Question: I'm trying to move a div that is inside another div so I can "Trim" the bottom part of the first div (I'm sorry if "Trim" isn't the right term for this)
'div id="ClockObj"' is inside 'div id="ClockFrame"' and I want the 'div id="ClockObj"' bottom part trimmed.
Anyways following this: <URL>, I was trying to accomplish what I want but didn't work.
Html code:
'''
<div id="Main">
<table width="100%" cellpadding="0" cellspacing="0">
<tr>
<td width="85%">
<object classid="clsid:D27CDB6E-AE6D-11cf-96B8-444553540000" codebase="http://download.macromedia.com/pub/shockwave/cabs/flash/swflash.cab#version=9,0,0,0" width="837" height="92">
<param name="movie" value="Flash/ReceivingHeader1.swf" />
<param name="quality" value="best" />
<param name="menu" value="true" />
<param name="allowScriptAccess" value="sameDomain" />
<embed
src="Flash/ReceivingHeader1.swf" quality="best" menu="true" width="837" height="92" type="application/x-shockwave-flash" pluginspage="http://www.macromedia.com/go/getflashplayer" allowscriptaccess="sameDomain">
</embed>
</object>
</td>
<td width="15%" style="vertical-align:middle; background-color:#fff;">
<div id="ClockFrame" style="overflow:hidden;">
<div id="ClockObj" style="margin-top:50px;">
<object classid="clsid:D27CDB6E-AE6D-11cf-96B8-444553540000" codebase="http://download.macromedia.com/pub/shockwave/cabs/flash/swflash.cab#version=9,0,0,0" width="139" height="77">
<param name="movie" value="flash/Movie_Small.swf" />
<param name="quality" value="best" />
<param name="menu" value="true" />
<param name="allowScriptAccess" value="sameDomain" />
<embed src="flash/Clock_Small.swf" quality="best" menu="true" width="139" height="77" type="application/x-shockwave-flash" pluginspage="http://www.macromedia.com/go/getflashplayer" allowscriptaccess="sameDomain" />
</object>
</div>
</div>
</td>
</tr>
</table>
</div>
'''
And here the css of 'div id="Main"'
'''
#Main
{
width: 980px;
height: 550px;
margin-left: auto;
margin-right: auto;
border: solid 1px #000000;
overflow: hidden;
background-color: #D8E4F8;
}
'''
I can't have my 'div id="ClockObj"' Trimmed.
What can be the problem here?
Here is what I want to achieve, but in my case with a flash movie, not a blockquote:

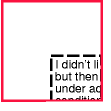
Answer: This solved my question:
If you are trying to hide absolute positioned elements make sure the container of those absolute positioned elements is relatively positioned.
Credit goes to:
<URL>